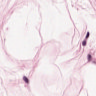
Metastatic tissue present: no